Aerial crown-view tile of a tropical tree (Barro Colorado Island, Panama), acquired 20250217:
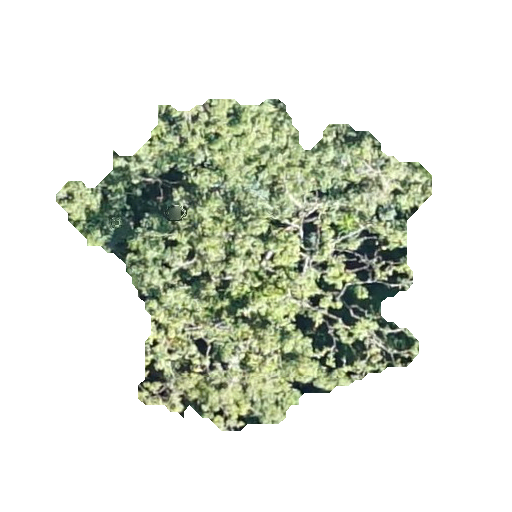
Species: Lonchocarpus heptaphyllus
GBIF accepted scientific name: Lonchocarpus heptaphyllus
Crown area: 117.635 m²